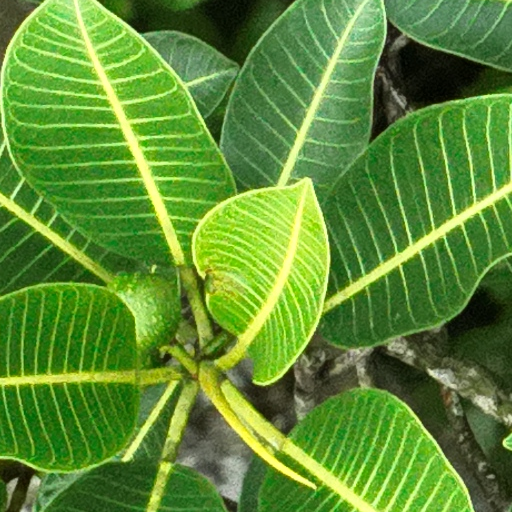
Species: Ficus insipida
GBIF accepted scientific name: Ficus insipida
Crown area (m\u00b2): 150.601